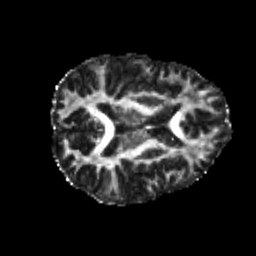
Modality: FA
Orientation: axial
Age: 21
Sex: female
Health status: healthy
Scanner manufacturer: philips
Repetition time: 7.391 s
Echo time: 0.08599 s